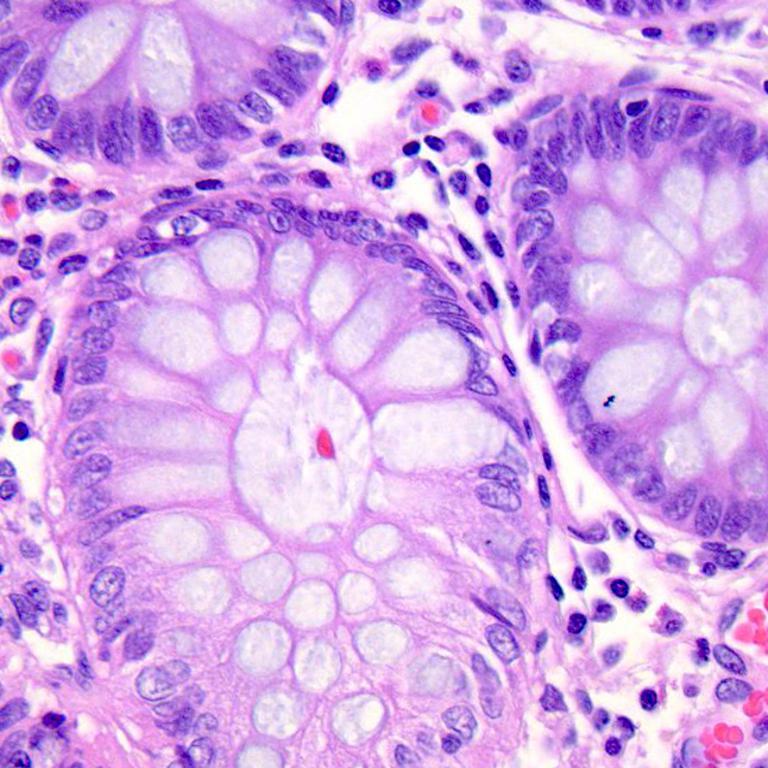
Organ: colon
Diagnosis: benign